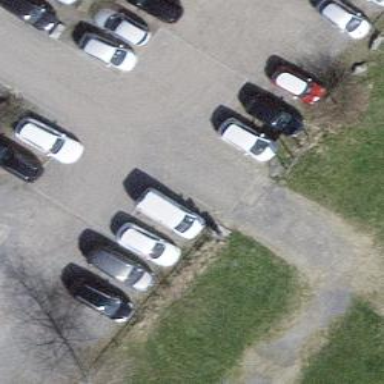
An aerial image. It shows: Parking aisle with pebblestone surface.